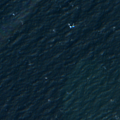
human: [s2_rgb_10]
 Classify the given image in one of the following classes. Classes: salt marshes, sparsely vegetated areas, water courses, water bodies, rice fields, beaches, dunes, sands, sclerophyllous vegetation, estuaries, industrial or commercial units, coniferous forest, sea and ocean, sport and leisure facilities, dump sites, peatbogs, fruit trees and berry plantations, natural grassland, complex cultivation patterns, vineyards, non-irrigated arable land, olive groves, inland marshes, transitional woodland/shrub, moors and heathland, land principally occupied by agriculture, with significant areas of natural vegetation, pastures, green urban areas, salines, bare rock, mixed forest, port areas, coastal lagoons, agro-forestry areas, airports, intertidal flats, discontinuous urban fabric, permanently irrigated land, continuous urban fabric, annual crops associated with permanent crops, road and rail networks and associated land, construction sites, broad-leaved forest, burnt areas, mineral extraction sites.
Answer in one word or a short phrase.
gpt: sea and ocean